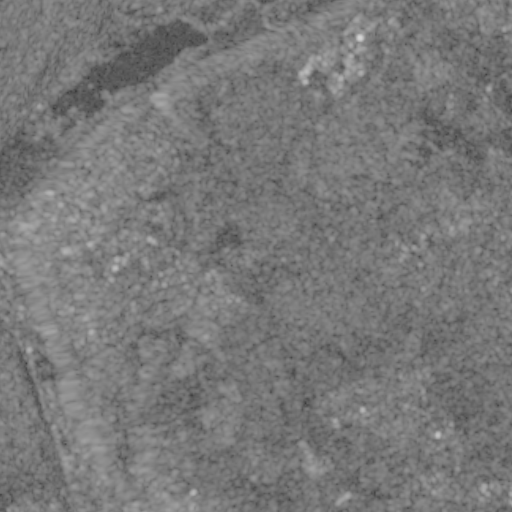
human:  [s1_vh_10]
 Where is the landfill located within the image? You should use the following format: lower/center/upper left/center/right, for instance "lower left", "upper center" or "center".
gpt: The landfill is located in the upper center of the image.
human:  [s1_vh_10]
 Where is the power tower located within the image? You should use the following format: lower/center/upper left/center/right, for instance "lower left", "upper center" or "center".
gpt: The power tower is located in the lower right of the image.
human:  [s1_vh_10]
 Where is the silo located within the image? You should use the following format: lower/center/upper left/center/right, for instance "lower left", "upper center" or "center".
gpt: The silo is located in the upper center of the image.
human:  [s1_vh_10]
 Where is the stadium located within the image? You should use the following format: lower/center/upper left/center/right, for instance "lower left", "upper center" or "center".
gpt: The stadium is located in the center of the image.
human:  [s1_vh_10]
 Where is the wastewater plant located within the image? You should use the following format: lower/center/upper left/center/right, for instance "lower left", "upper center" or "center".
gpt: The wastewater plant is located in the upper left of the image.
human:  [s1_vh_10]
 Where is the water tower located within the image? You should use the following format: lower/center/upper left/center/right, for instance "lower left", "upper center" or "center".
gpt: The water tower is located in the lower center of the image.
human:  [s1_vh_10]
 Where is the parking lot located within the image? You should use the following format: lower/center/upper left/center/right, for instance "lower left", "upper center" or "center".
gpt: There is no parking lot in the image.

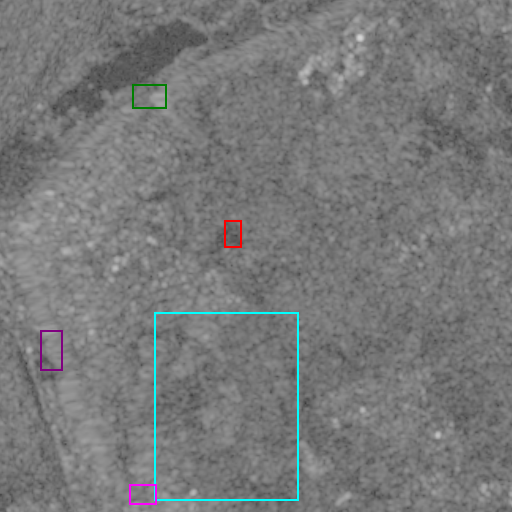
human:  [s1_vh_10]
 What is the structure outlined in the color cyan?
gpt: The structure outlined in cyan is a crop field.
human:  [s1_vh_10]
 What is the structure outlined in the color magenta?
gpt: The structure outlined in magenta is a park.
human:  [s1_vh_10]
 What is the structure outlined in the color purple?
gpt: The structure outlined in purple is a parking lot.
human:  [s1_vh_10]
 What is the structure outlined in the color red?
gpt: The structure outlined in red is a stadium.
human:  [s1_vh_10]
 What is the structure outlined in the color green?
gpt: The structure outlined in green is a wastewater plant.
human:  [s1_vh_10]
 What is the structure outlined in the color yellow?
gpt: There is no yellow outline.